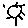
Label: sun